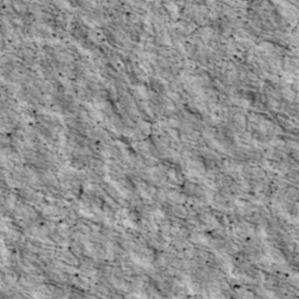
Label: non_frost